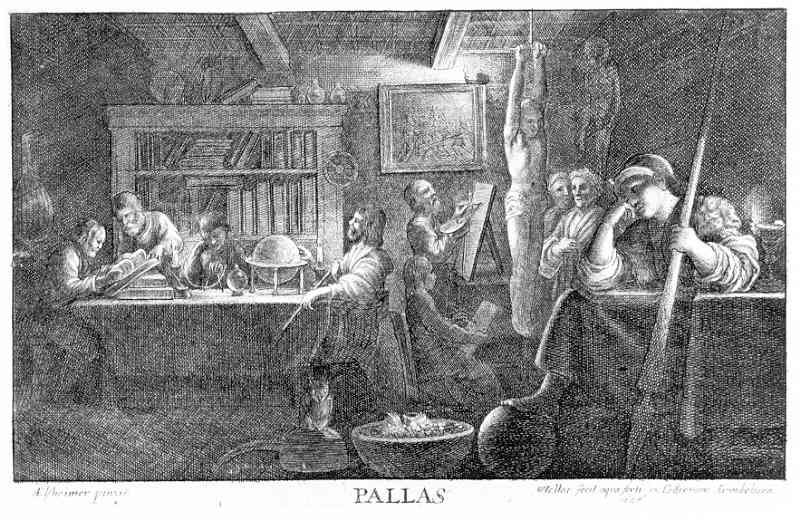
Titel: Pallas
Künstler: Wenzel Hollar
Standort: Karlsruhe
Institution: Staatliche Kunsthalle Karlsruhe
Schlagwörter: hands, men, palace, people, soldier, soldiers, white, women, black, dark, face, gray, grey, group, interior, meeting, painting, room, sitting, table, talking, woman, print, wood, glove, man, naked, boat, ship, boy, child, drawing, black and white, books, desk, statue, rope, reading, human, cat, artist, foot, painter, pastel, school, study, studying, thinking, engraving, draw, fire, goddess, book, candle, drawers, learning, brush, paint, instruments, guard, globe, humans, hanging, ball, college, bowl, anatomy, bild, slave, copper, lute, gemälde, spear, tired, balken, pike, prisoner, holding, inside, closet, globus, torture, bücher, reader, athena, science, etch, hang, owl, drawer, regal, research, engrave, explore, lanze, scientist, deak, bookcase, models, bookshelf, hung, wisdom, staffelei, pallas, galilleo, bücherregal, deckenbalken, gelehrte, scientists, bookstacks, ideas, paste, chalck, anathomy, miths, mithes, bookself, undercover, enlightnement, posers